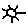
Label: sun